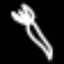
Label: fork